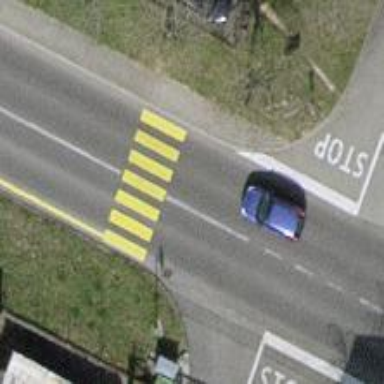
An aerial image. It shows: Marked crossing on the road.